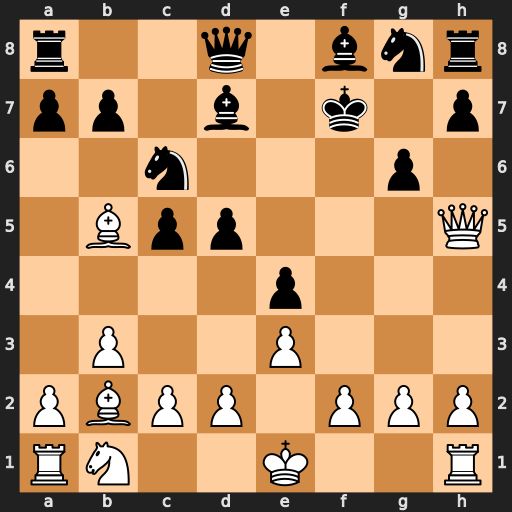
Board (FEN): r2q1bnr/pp1b1k1p/2n3p1/1Bpp3Q/4p3/1P2P3/PBPP1PPP/RN2K2R
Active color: w
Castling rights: KQ
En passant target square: -
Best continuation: Qxd5+ Be6 Qxd8